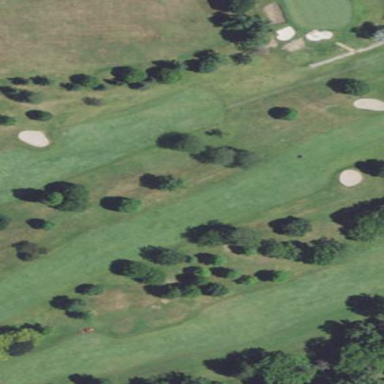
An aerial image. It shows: Golf fairway surrounded by grass.